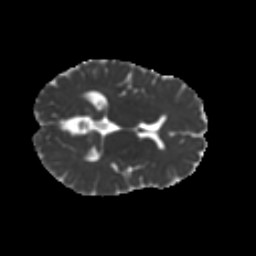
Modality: MD
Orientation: axial
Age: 55
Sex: female
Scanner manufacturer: ge
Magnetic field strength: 3 T
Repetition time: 7.8 s
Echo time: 0.0606 s